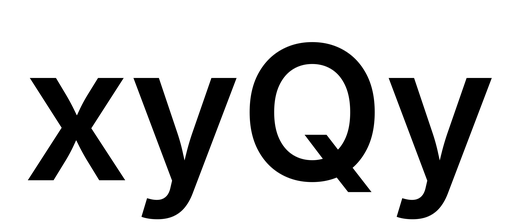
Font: Inter_SemiBold